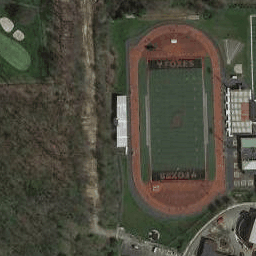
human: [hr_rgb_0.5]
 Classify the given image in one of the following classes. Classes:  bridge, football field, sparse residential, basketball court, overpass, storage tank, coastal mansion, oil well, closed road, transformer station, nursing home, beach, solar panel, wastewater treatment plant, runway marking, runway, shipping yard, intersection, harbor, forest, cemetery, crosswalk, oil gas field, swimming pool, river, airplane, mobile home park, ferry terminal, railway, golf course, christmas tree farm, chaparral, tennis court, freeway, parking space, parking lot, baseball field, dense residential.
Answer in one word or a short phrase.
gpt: football field